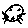
Label: cat